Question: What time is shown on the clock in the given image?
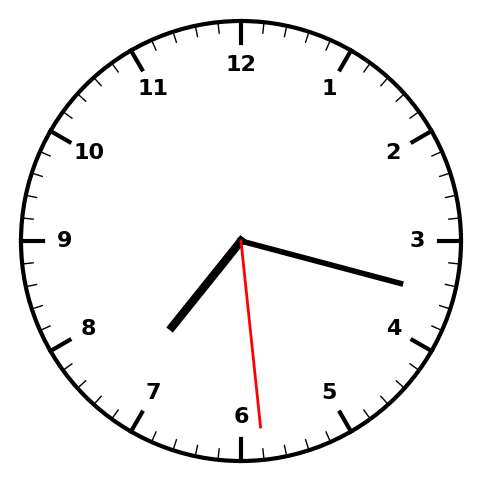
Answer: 07:17:29